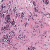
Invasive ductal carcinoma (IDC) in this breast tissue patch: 1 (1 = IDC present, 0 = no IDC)